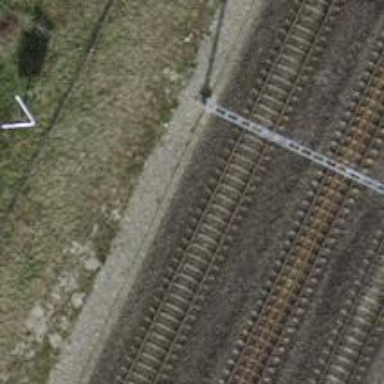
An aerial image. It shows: Power pole.